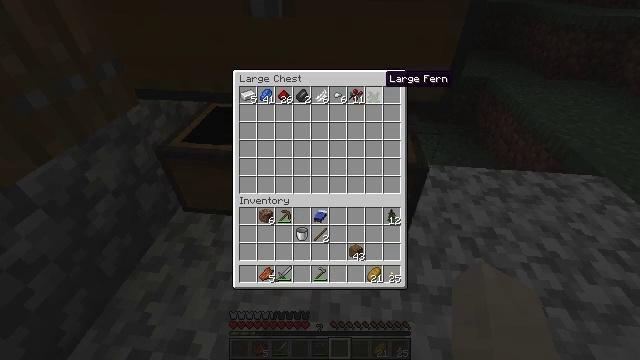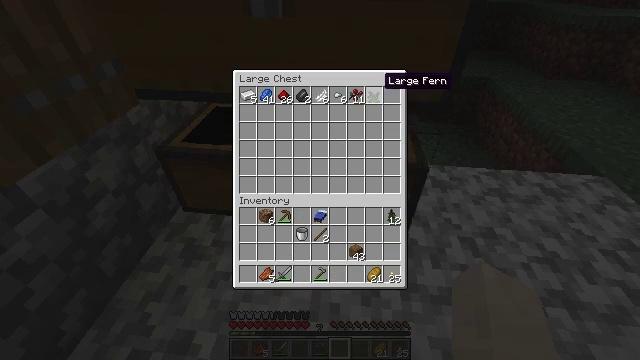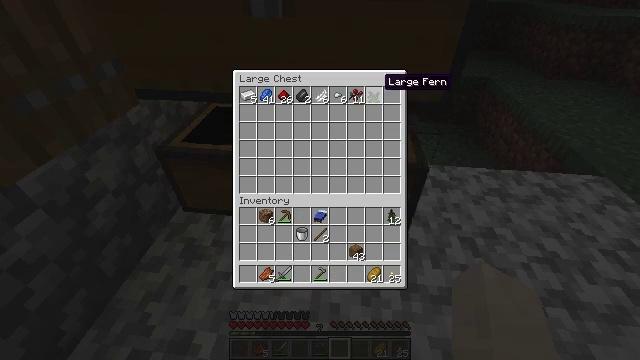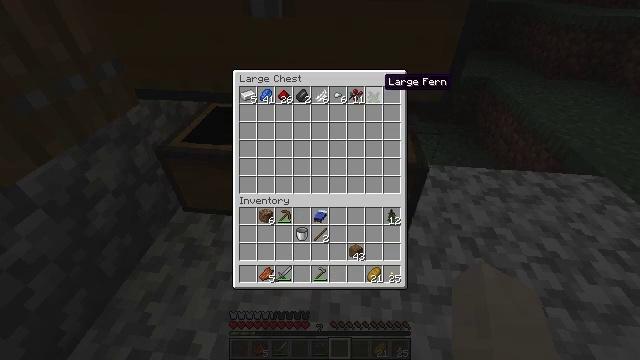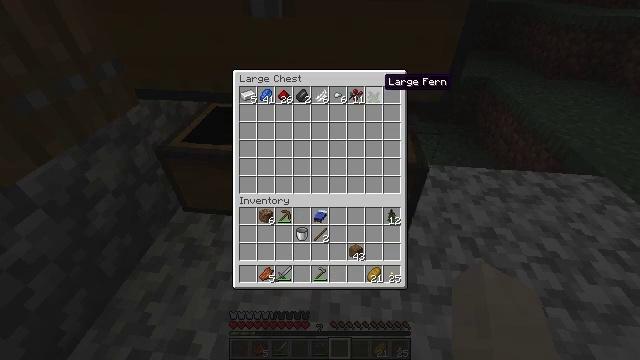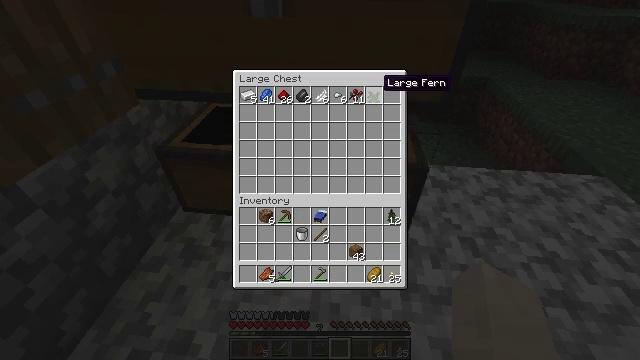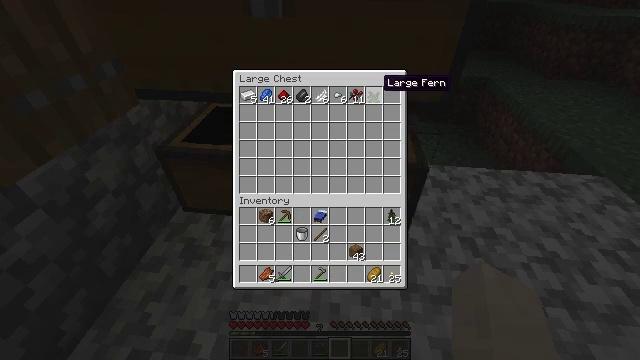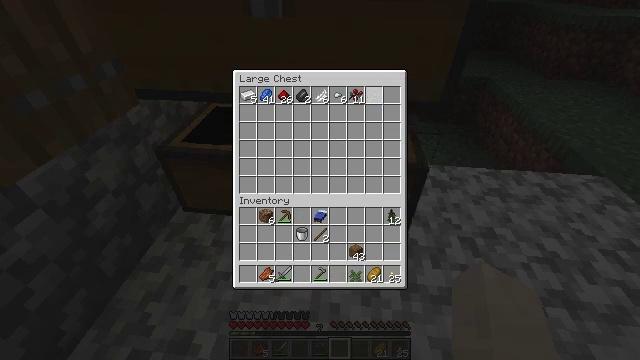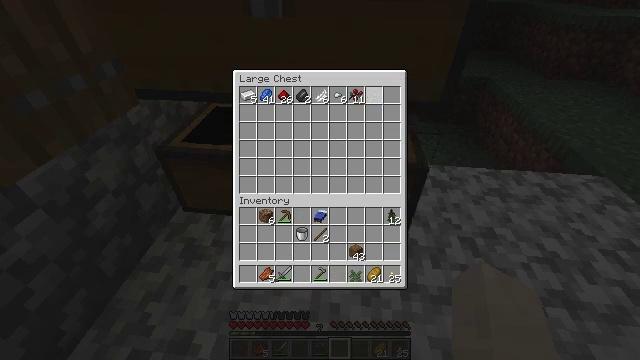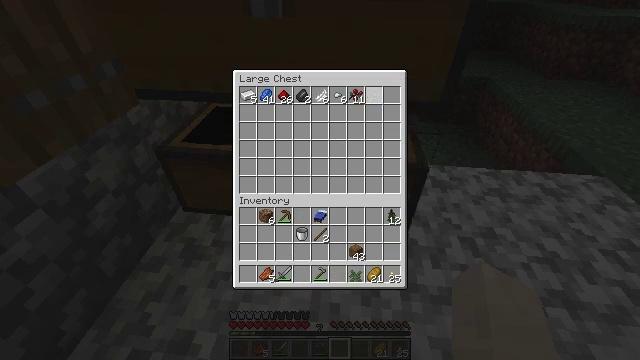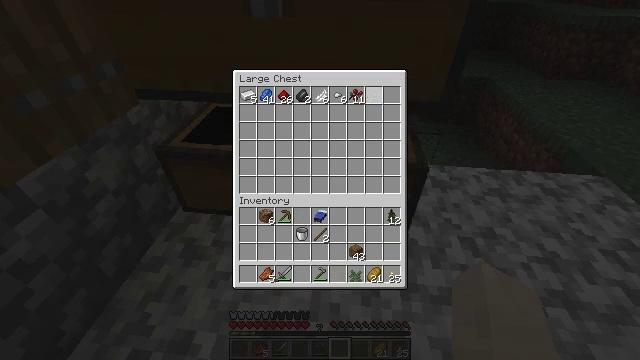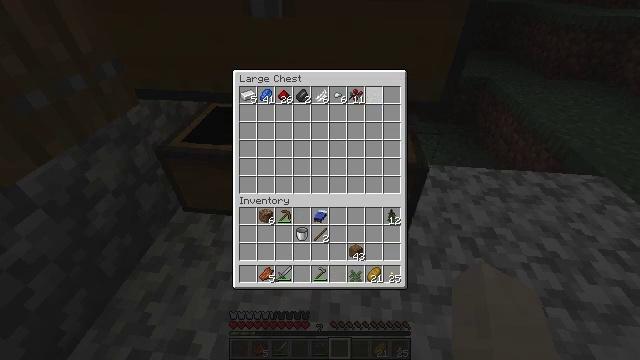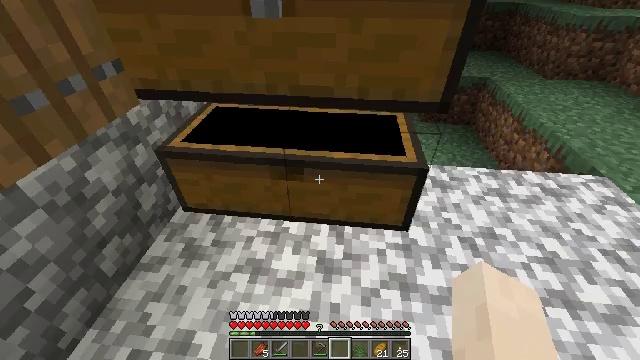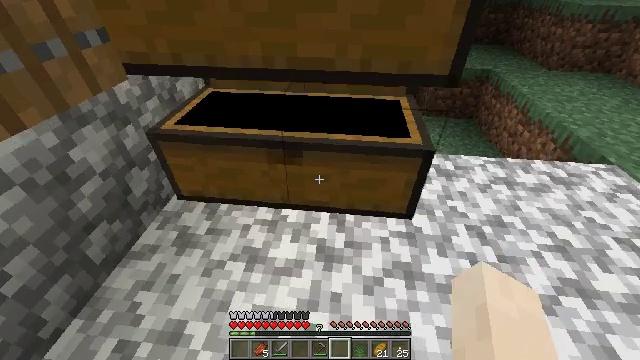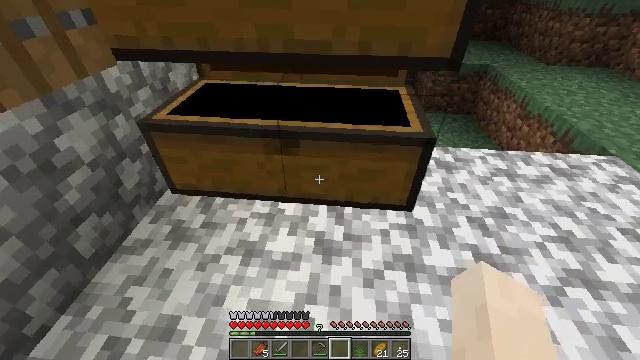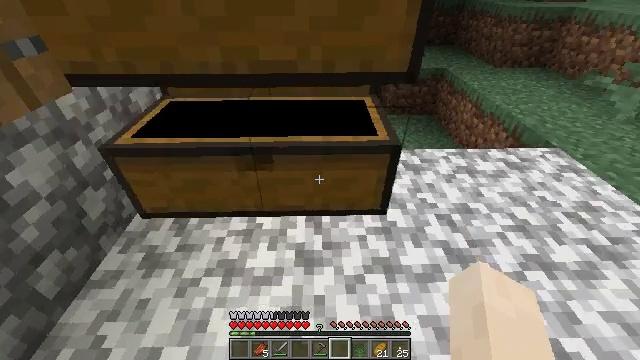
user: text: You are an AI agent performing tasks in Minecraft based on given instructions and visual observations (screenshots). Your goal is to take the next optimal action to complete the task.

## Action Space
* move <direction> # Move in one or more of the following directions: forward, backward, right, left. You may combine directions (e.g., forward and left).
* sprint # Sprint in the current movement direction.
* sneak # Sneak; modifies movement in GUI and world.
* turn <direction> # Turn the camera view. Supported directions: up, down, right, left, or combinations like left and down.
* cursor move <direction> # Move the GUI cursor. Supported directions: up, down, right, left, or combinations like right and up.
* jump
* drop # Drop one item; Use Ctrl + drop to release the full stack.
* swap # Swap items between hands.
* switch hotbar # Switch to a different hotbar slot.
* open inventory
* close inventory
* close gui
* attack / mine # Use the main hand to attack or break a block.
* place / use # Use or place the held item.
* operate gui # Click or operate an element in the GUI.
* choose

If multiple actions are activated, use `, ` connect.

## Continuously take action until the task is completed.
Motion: motion action
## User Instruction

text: Drop a large fern.
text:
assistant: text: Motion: sneak
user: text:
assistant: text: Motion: sneak
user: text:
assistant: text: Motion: sneak
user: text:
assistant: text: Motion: sneak
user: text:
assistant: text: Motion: sneak
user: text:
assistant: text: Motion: sneak
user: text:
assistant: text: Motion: sneak, choose
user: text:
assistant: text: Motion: sneak, choose
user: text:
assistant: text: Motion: sneak, choose
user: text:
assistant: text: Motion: sneak
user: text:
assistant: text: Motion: sneak
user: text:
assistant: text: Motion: sneak, close inventory
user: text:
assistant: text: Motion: sneak, close inventory
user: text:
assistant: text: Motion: close inventory
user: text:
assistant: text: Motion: turn right and up, close inventory
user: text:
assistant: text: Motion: turn right and up
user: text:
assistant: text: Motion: turn right and up
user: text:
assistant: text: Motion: turn right
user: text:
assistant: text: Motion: move forward
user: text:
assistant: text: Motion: move forward
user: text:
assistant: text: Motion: move forward
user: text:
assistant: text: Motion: move forward
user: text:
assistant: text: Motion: move forward
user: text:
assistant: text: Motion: move forward
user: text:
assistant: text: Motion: move forward
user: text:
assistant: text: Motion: move forward and move right
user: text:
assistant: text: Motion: move forward and move right, turn left
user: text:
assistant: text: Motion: move forward and move right, turn left and down
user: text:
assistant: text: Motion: move forward and move right, turn left
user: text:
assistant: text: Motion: move forward, turn left and up